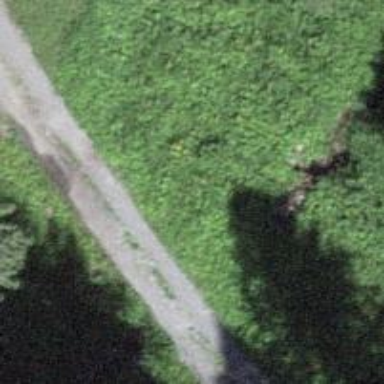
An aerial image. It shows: Culvert tunnel.